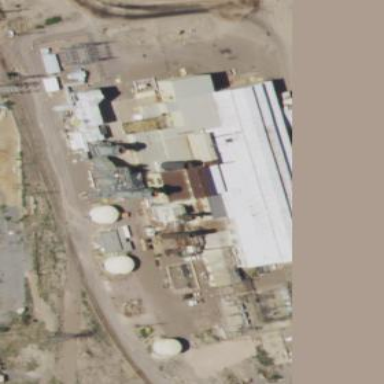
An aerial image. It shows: Industrial area with power plant.